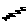
Label: zigzag